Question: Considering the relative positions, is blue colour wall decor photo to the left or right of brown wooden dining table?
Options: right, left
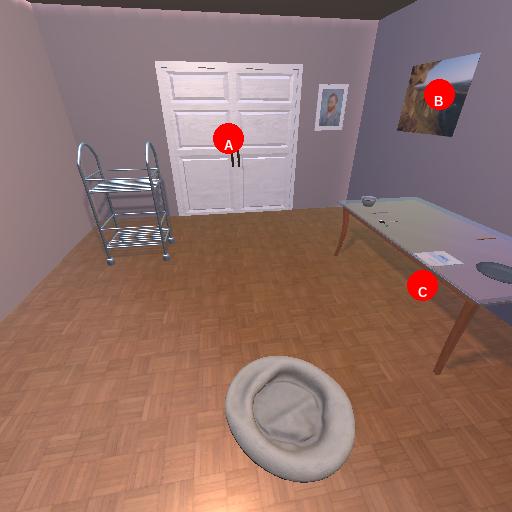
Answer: right